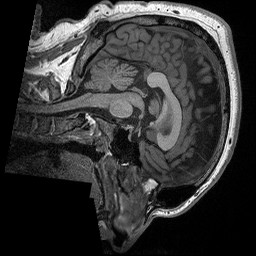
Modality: T1w
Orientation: sagittal
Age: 23
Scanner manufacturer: siemens
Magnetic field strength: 3 T
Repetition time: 2.3 s
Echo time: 0.00296 s